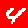
Digit: 4